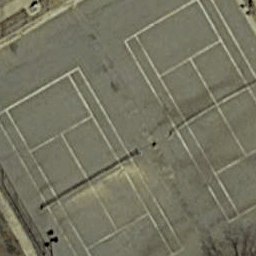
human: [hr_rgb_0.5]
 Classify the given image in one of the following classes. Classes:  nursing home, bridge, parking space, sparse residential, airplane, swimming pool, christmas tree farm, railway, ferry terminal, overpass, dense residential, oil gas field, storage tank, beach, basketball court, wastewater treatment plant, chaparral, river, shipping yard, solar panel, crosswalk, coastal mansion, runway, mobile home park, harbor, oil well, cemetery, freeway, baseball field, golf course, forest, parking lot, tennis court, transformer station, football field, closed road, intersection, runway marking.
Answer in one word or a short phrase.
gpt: tennis court